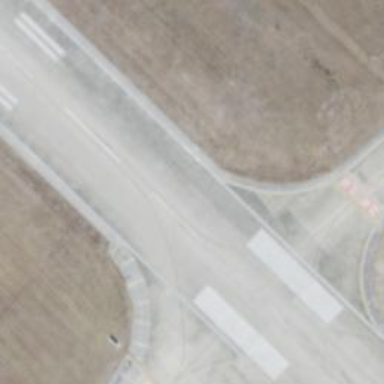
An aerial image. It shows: Asphalt taxiway at the airport.